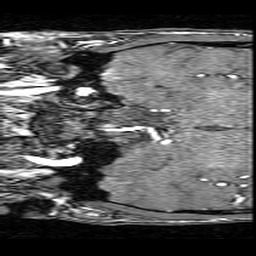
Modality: angio
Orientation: coronal
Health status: ill
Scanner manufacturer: philips
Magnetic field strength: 3 T
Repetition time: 0.01819 s
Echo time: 0.003382 s